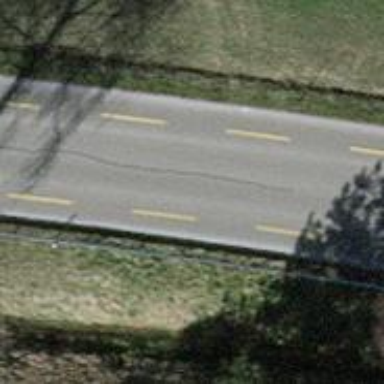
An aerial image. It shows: Secondary road with cycling lane on both sides. The surface of the road is asphalt.